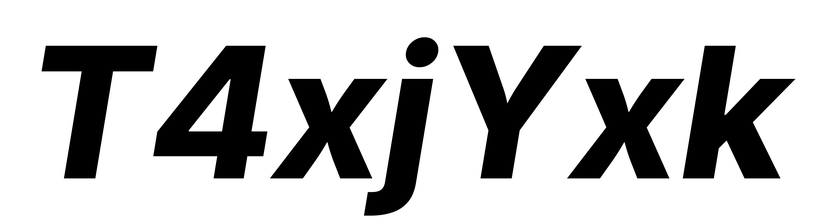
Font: Inter-Italic_ExtraBold_Italic